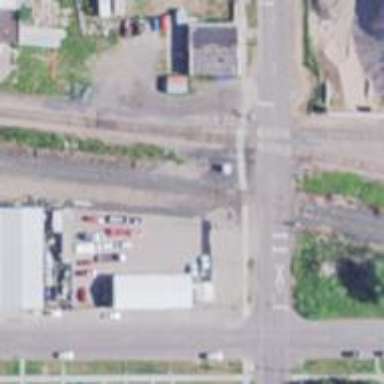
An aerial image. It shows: Crossing for the railway.